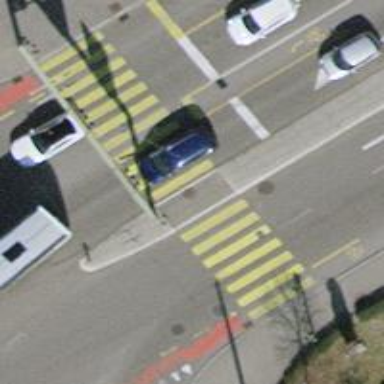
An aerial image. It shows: Crossing with traffic signals and zebra crossing island.